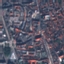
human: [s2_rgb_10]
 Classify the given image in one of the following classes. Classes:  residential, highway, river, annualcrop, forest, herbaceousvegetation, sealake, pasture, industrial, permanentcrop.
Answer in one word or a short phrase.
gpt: Residential